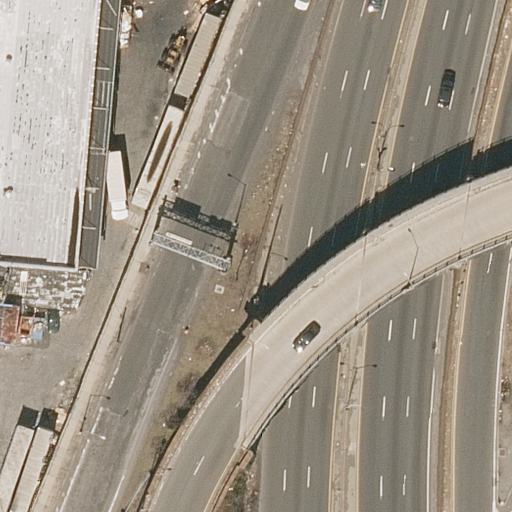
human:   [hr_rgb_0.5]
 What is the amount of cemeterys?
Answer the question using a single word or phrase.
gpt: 0

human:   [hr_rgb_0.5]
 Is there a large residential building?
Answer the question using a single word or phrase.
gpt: yes

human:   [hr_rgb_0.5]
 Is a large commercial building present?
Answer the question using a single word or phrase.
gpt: no

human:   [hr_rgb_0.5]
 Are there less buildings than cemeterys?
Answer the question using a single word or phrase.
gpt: no

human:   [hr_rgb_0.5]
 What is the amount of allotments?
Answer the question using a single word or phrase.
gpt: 0

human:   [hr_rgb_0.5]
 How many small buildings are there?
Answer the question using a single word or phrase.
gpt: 0

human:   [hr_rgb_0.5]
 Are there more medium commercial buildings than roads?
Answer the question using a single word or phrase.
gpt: no

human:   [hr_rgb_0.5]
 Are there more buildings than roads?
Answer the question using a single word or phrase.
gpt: no

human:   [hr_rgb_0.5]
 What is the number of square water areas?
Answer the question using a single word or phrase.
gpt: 0

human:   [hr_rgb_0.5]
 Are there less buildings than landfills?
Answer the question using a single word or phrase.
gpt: no

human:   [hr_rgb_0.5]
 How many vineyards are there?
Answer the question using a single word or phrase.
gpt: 0

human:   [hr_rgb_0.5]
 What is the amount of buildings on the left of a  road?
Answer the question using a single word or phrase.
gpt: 1

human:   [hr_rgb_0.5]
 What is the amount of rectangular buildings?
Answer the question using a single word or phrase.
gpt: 0

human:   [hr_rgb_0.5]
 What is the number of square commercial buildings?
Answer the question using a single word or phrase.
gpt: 0

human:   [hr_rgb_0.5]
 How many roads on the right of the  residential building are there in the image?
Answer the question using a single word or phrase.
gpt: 7

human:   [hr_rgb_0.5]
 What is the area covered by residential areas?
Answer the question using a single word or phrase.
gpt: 0m2

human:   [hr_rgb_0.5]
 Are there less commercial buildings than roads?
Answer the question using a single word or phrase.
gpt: yes

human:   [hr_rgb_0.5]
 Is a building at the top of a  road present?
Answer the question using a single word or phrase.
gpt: yes

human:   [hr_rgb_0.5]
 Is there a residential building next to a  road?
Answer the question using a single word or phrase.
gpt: yes

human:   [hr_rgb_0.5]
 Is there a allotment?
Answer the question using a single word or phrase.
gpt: no

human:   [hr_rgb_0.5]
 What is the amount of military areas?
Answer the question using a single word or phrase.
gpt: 0

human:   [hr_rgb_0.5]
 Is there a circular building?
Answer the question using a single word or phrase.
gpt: no

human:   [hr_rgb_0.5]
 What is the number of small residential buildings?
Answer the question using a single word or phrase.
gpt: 0

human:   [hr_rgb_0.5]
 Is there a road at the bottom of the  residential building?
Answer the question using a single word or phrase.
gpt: yes

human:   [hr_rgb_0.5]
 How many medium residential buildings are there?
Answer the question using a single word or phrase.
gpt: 0

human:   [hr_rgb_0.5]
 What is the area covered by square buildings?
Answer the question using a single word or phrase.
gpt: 0m2

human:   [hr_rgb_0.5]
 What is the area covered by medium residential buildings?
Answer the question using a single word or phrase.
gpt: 0m2

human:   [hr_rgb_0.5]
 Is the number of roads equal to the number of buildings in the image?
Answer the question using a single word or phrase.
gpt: no

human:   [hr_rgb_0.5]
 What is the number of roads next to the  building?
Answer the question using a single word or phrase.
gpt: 7

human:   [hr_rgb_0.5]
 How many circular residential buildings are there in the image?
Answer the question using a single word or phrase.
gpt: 0

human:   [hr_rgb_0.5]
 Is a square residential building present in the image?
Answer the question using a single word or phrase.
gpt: no

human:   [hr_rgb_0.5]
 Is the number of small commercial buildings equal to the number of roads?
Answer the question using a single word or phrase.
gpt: no

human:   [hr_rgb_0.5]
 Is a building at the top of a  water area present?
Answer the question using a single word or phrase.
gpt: no

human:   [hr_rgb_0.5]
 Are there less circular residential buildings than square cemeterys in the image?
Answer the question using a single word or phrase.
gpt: no

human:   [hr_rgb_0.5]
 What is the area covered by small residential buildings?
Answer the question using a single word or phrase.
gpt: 0m2

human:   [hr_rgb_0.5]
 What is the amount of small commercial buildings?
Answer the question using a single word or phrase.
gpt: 0